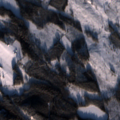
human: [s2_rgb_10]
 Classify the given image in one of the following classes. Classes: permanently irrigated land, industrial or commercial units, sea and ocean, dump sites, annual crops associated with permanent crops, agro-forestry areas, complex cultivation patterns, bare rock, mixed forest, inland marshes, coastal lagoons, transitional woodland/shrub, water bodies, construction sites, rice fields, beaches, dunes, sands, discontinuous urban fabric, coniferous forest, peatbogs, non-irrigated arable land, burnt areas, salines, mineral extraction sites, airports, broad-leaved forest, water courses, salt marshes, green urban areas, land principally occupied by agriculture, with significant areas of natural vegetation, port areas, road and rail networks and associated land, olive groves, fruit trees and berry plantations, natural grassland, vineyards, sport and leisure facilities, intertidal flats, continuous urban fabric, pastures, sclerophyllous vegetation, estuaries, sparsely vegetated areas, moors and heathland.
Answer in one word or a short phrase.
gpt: coniferous forest, transitional woodland/shrub